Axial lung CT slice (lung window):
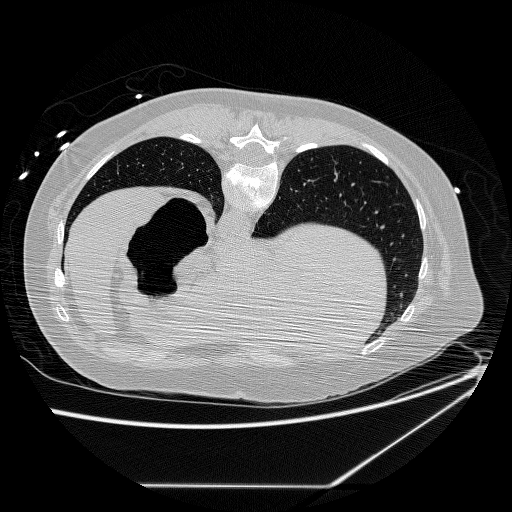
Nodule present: no